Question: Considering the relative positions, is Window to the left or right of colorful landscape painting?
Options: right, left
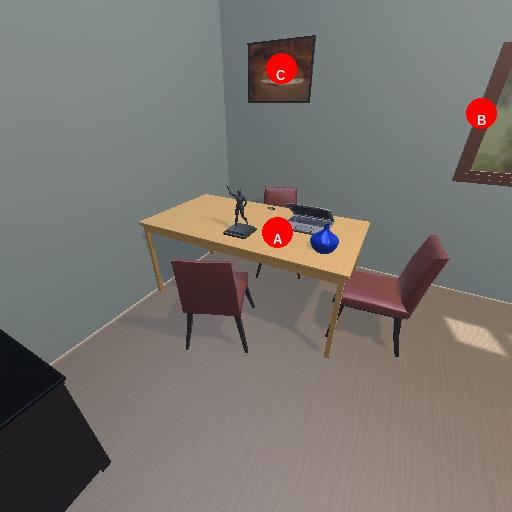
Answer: right